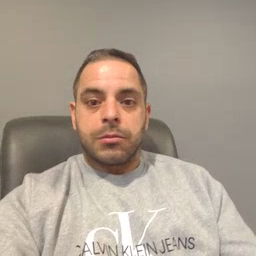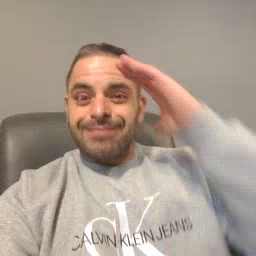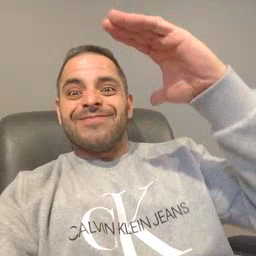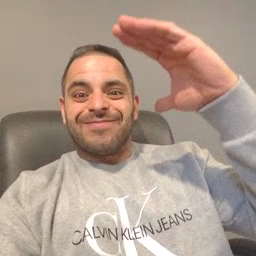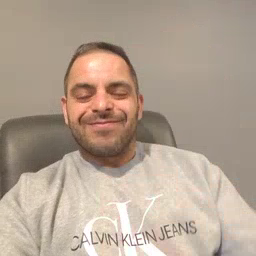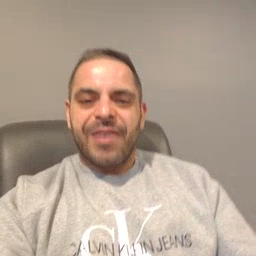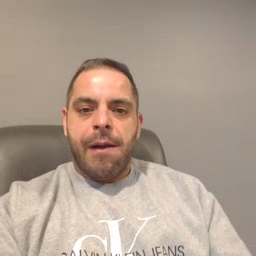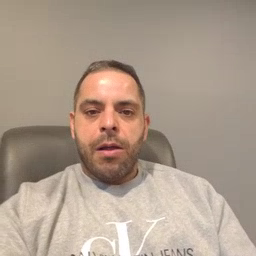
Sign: hello